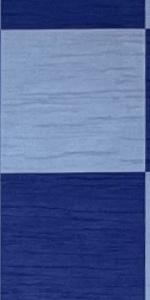
Label: Empty